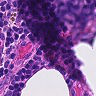
Metastatic tissue present: no